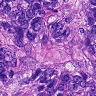
Metastatic tissue present: yes